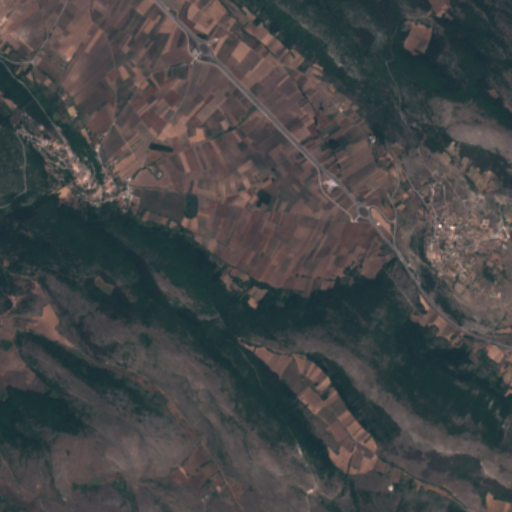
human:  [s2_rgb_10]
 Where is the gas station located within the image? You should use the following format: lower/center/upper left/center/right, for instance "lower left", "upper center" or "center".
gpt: The gas station is located in the center of the image.
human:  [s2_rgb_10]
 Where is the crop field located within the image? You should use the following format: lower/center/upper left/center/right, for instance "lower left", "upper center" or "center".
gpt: There is no crop field in the image.